Question: I am learning EF Code First from "Programming Entity Framework Code First". The following code snippets are copied from page 5 to page 7.
## Visit.cs
'''
using System;
namespace ChapterOne
{
class Visit
{
public int Id { get; set; }
public DateTime Date { get; set; }
public String ReasonForVisit { get; set; }
public String Outcome { get; set; }
public Decimal Weight { get; set; }
public int PatientId { get; set; }
}
}
'''
## AnimalType.cs
'''
namespace ChapterOne
{
class AnimalType
{
public int Id { get; set; }
public string TypeName { get; set; }
}
}
'''
## Patient.cs
'''
using System;
using System.Collections.Generic;
namespace ChapterOne
{
class Patient
{
public Patient()
{
Visits = new List<Visit>();
}
public int Id { get; set; }
public string Name { get; set; }
public DateTime BirthDate { get; set; }
public AnimalType AnimalType { get; set; }
public DateTime FirstVisit { get; set; }
public List<Visit> Visits { get; set; }
}
}
'''
## VetContext.cs
'''
using System.Data.Entity;
namespace ChapterOne
{
class VetContext : DbContext
{
public DbSet<Patient> Patients { get; set; }
public DbSet<Visit> Visits { get; set; }
}
}
'''
## Program.cs
'''
using System;
using System.Collections.Generic;
namespace ChapterOne
{
class Program
{
static void Main(string[] args)
{
var dog = new AnimalType { TypeName = "Dog" };
var patient = new Patient
{
Name = "Simpson",
BirthDate = new DateTime(2008, 1, 28),
AnimalType = dog,
Visits = new List<Visit>
{
new Visit
{
Date = new DateTime(2011, 9, 1)
}
}
};
using (var context = new VetContext())
{
context.Patients.Add(patient);
context.SaveChanges();
}
}
}
}
'''
Unfortunately, I got the following error. Could you tell me what is wrong?

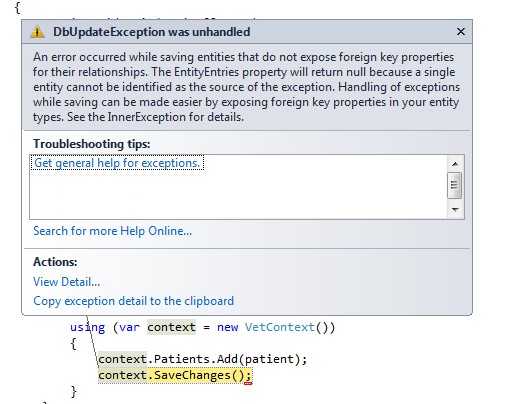
Answer: Probably you're not filling all required fields. The one i noticed is 'Patient.FirstVisit' default value is not acceptable by sql server.